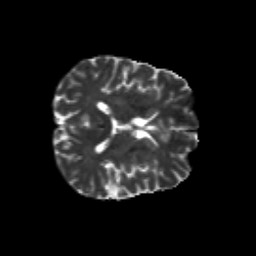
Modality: T2w
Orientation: axial
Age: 50
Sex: male
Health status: healthy
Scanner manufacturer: siemens
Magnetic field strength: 3 T
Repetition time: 10.8 s
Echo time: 0.082 s